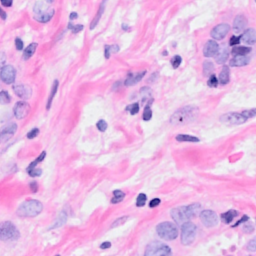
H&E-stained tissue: Breast